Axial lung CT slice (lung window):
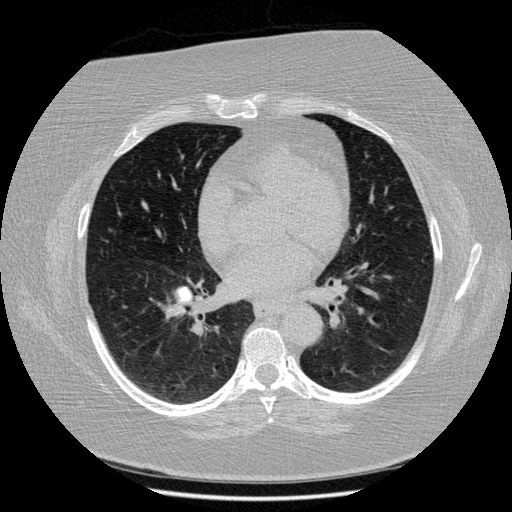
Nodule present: no